Question: I have 3 branches
develop, master and a feature branch which is made with git flow feature start.
Now I want to make the commits which are made from the feature to be merged into a separate hotfix so I can merge it into the master without merging the developer branch into the master how can I do that?
To clerify
develop has 100+ commits which are made for a separate release,
I made branch out of the dev, and want to make it into a separate hotfix.
The problem is a hotix is a master originating branch, so if I do git merge feature git will merge ALL of the developer commits with the few commits I amde on the feature.
The question is. how to cherry pick the feature?
EDIT:
@Pigueiras
I am more like in this situation, I draw a diagram.

I need to ONLY transfer the red noted commits from the feature to the hotfix.
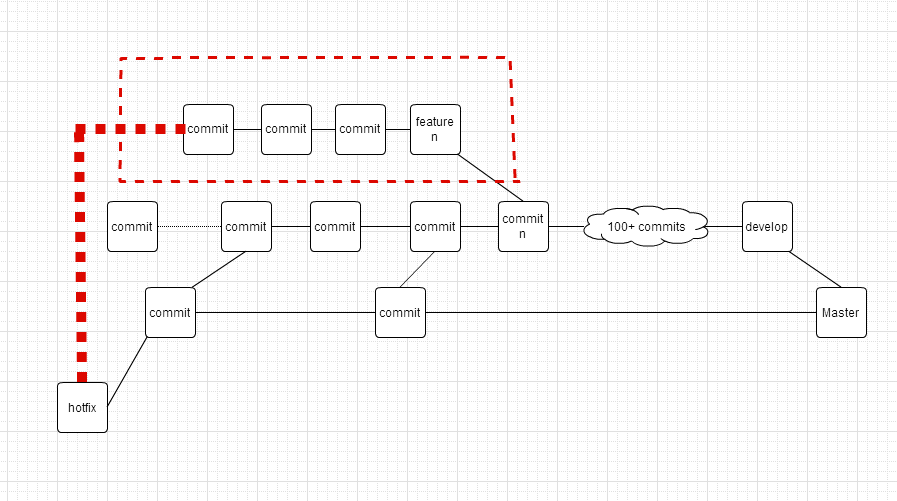
Answer: It seems like you want to use a 'rebase --onto'. In the git documentation you have an example about <URL>.
In your case, you should do:
'''
git rebase --onto hotfix develop feature/branch
'''
Also related: <URL>.
Be aware that this is a rebase, so don't do that if the commits are published for more developers.